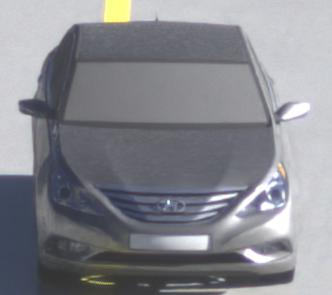
Make: Hyundai
Model: Sonata
Detailed model: Gen. 6 YF
Model produced from: 2009
Model produced until: 2016
Doors: 4
Color: gray
Road condition: wet road
Daytime: sunrise or sunset
Contrast: medium contrast